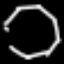
Label: octagon